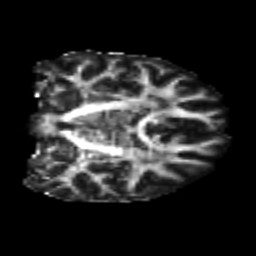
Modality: FA
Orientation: coronal
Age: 22
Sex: female
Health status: healthy
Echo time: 0.074 s